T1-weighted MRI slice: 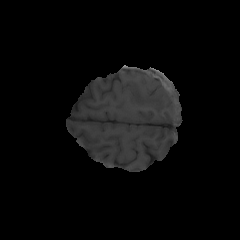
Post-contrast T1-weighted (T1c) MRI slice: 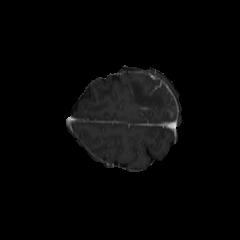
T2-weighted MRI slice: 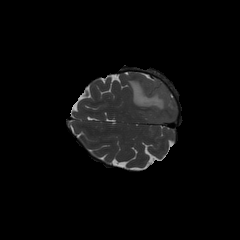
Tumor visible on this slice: yes